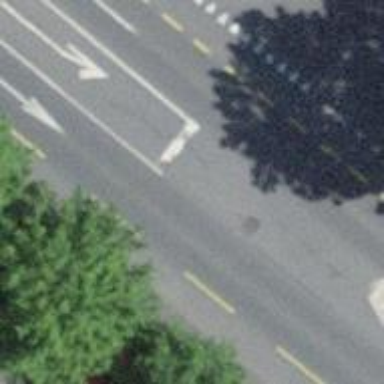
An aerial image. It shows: Sidewalk.